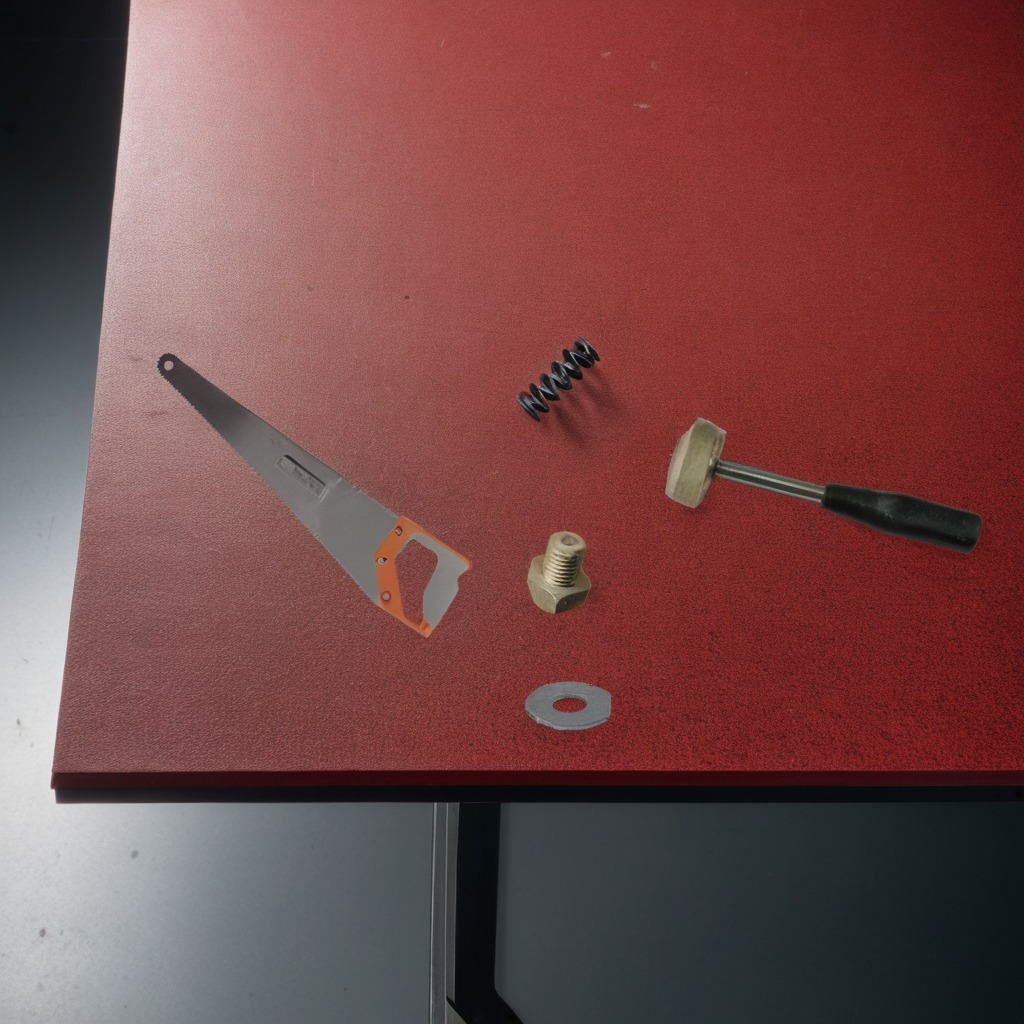
A metal washer, a hammer, a metal machine screw, a coiled metal spring, and a handheld metal saw are lying on the clean granite tabletop covered with a red rubber mat inside a workshop under bright overhead lighting crisp shadows high clarity worn but beneath the mat.